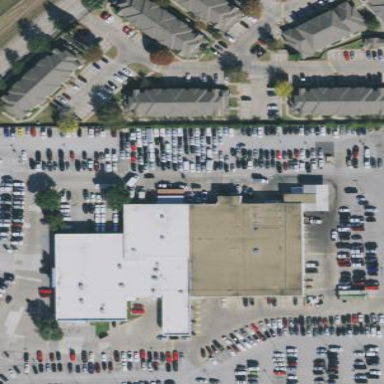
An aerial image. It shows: Building housing car shop.